Question: Trying to create similar effect on the image with CSS on bootstrap platform. Having some hard time to implement. What I'm trying to do is on image hover apply an transparent overplay with a box and a centered glyp-eye icon and it suppose to be responsive. Below is my code and the screenshot of the effect:

'''
<link rel="stylesheet" href="https://maxcdn.bootstrapcdn.com/bootstrap/3.3.0/css/bootstrap.min.css">
.pdf-thumb-box
{
display: inline-block !important;
position: relative !important;
}
.pdf-thumb-title-active
{
color: #000;
}
.pdf-thumb-box-overlay
{
position: absolute;
background-color: rgba(15, 15, 15, 0.31);
width: 100%;
height: 100%;
}
.pdf-thumb-box-overlay i
{
bottom: 50%;
top: 50%;
position: absolute;
font-size: 40px;
margin-left: -10px;
margin-top: -10px;
}
'''
'''
<div class="container">
<div class="col-md-4">
<div class="pdf-thumb-box">
<a href="#2013-Katalog">
<div class="pdf-thumb-box-overlay">
<div class="center-box"></div><i class="glyphicon glyphicon-eye-open"></i>
</div>
<img class="img-responsive" src="http://i.imgur.com/Cn1ev16.jpg" alt="2013 Genel Katalog">
</a>
</div>
</div>
</div>
'''
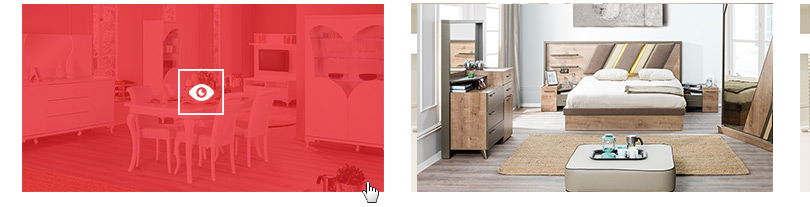
Answer: Alternative solution I made with only using CSS.
<URL>
'''
.pdf-thumb-box {
display: inline-block !important;
position: relative !important;
overflow: hidden;
}
.pdf-thumb-box-overlay {
display: none;
}
.pdf-thumb-box a:hover .pdf-thumb-box-overlay {
display: inline;
text-align: center;
position: absolute;
transition: background 0.2s ease, padding 0.8s linear;
background-color: rgba(255, 0, 0, 0.58);
color: #fff;
width: 100%;
height: 100%;
text-shadow: 0 1px 2px rgba(0, 0, 0, .6);
}
.pdf-thumb-box-overlay span {
position: relative;
top: 50%;
-webkit-transform: translateY(-50%);
-ms-transform: translateY(-50%);
transform: translateY(-50%);
}
'''
'''
<link href="http://netdna.bootstrapcdn.com/font-awesome/4.0.3/css/font-awesome.min.css" rel="stylesheet" />
<link href="http://getbootstrap.com/dist/css/bootstrap.css" rel="stylesheet" />
<div class="container">
<div class="col-md-4">
<div class="pdf-thumb-box">
<a href="#2013-Katalog">
<div class="pdf-thumb-box-overlay"><span class="fa-stack fa-lg">
<i class="fa fa-square-o fa-stack-2x pdf-thumb-square"></i>
<i class="fa fa-eye fa-stack-1x pdf-thumb-eye"></i>
</span>
</div>
<img class="img-responsive" src="http://i.imgur.com/Cn1ev16.jpg" alt="2013 Genel Katalog">
</a>
</div>
<div class="vertical-social-box"></div>
</div>
<div class="col-md-4">
<div class="pdf-thumb-box">
<a href="#2013-Katalog">
<div class="pdf-thumb-box-overlay"><span class="fa-stack fa-lg">
<i class="fa fa-square-o fa-stack-2x pdf-thumb-square"></i>
<i class="fa fa-eye fa-stack-1x pdf-thumb-eye"></i>
</span>
</div>
<img class="img-responsive" src="http://i.imgur.com/Cn1ev16.jpg" alt="2013 Genel Katalog">
</a>
</div>
<div class="vertical-social-box"></div>
</div>
<div class="col-md-4">
<div class="pdf-thumb-box">
<a href="#2013-Katalog">
<div class="pdf-thumb-box-overlay"><span class="fa-stack fa-lg">
<i class="fa fa-square-o fa-stack-2x pdf-thumb-square"></i>
<i class="fa fa-eye fa-stack-1x pdf-thumb-eye"></i>
</span>
</div>
<img class="img-responsive" src="http://i.imgur.com/Cn1ev16.jpg" alt="2013 Genel Katalog">
</a>
</div>
</div>
</div>
'''